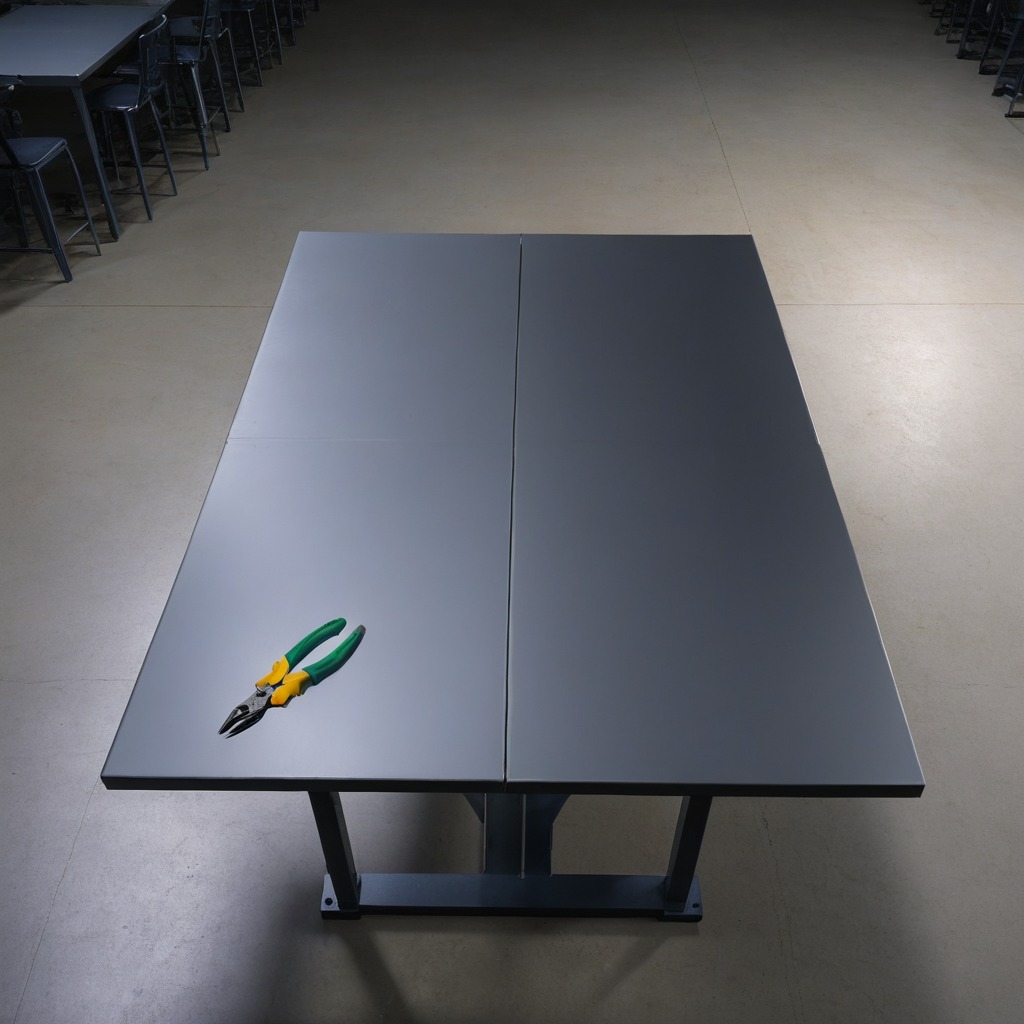
A plier is lying on a tabletop.